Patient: sex F, age 32
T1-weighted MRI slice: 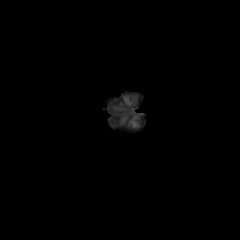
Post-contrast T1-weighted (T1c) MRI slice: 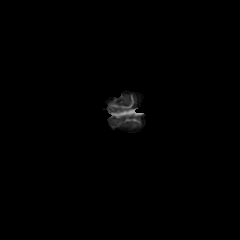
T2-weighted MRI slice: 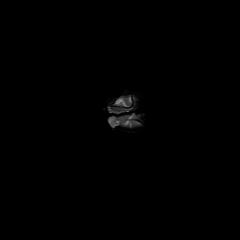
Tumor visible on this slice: no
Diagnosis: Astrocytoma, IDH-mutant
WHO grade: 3